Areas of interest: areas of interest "Long Embankment New Housing"
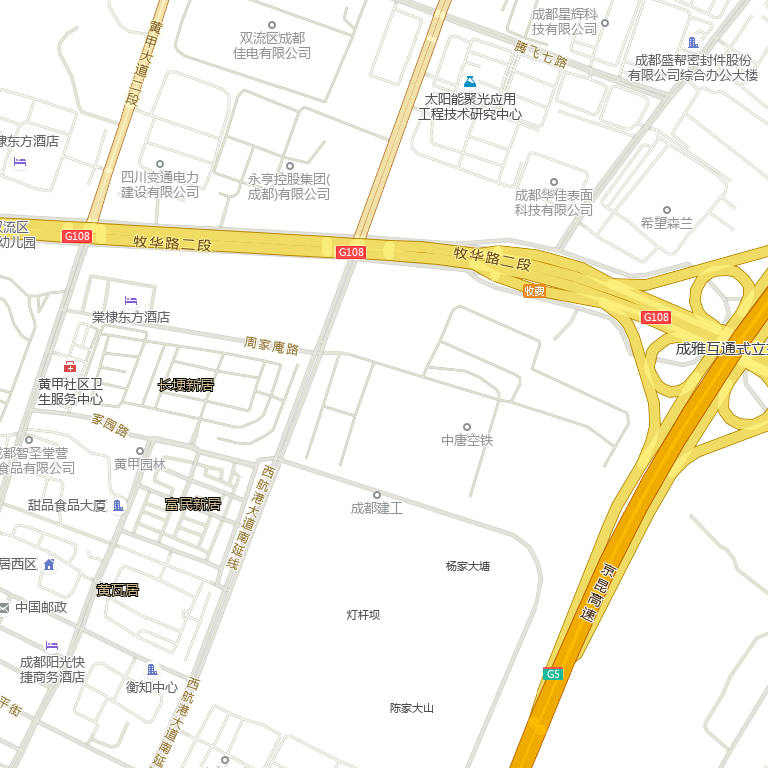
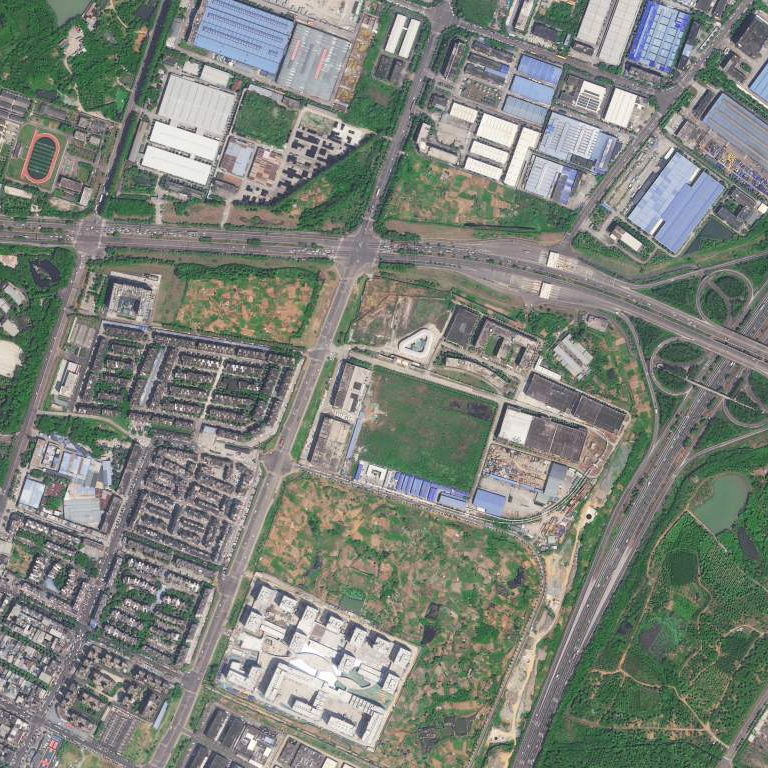